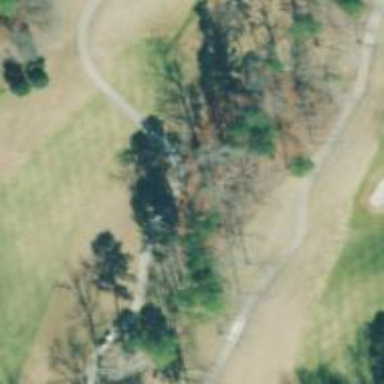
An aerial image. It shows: Path for golf carts.